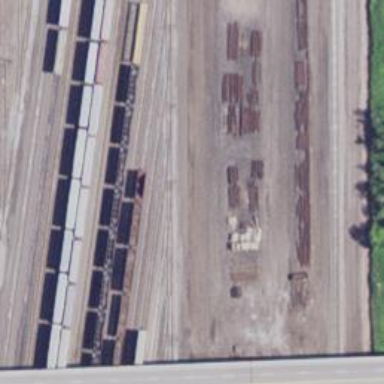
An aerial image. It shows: Railway yard.